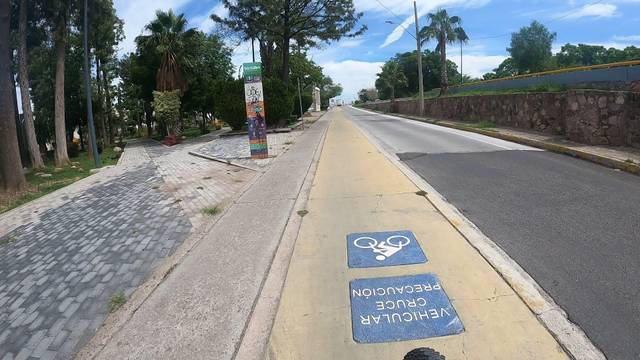
Region: Mexico
Coordinates: 21.113, -101.665